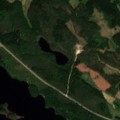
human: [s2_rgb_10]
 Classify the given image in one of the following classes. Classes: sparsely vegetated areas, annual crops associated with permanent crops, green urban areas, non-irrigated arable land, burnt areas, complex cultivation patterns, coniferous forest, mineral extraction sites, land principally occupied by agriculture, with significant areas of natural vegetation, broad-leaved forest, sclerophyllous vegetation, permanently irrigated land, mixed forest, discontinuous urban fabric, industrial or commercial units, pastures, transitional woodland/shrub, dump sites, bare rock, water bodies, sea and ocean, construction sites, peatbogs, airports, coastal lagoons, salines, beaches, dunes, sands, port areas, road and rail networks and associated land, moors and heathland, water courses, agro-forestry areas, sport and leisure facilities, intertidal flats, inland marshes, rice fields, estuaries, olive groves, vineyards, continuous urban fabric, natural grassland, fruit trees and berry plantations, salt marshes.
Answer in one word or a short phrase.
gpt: coniferous forest, mixed forest, water bodies